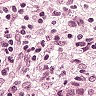
Metastatic tissue present: yes